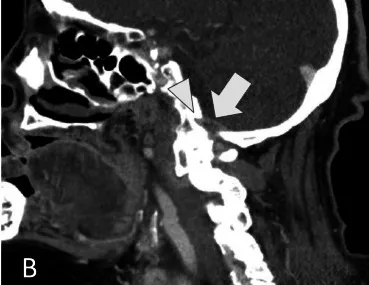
(B) Cervical spine contrast-enhanced CT with abscess (arrow) in the hypoglossal canal (arrowhead). . STIR: Short Tau Inversion Recovery.
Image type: radiology (ct)